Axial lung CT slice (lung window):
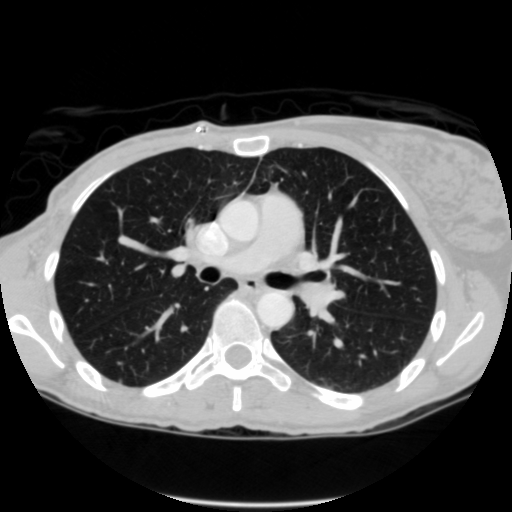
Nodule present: no